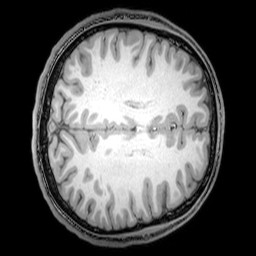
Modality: T1w
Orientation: axial
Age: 21
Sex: male
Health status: healthy
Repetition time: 0.081 s
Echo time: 0.037 s